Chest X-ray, AP view. Patient: 21 years old, sex F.
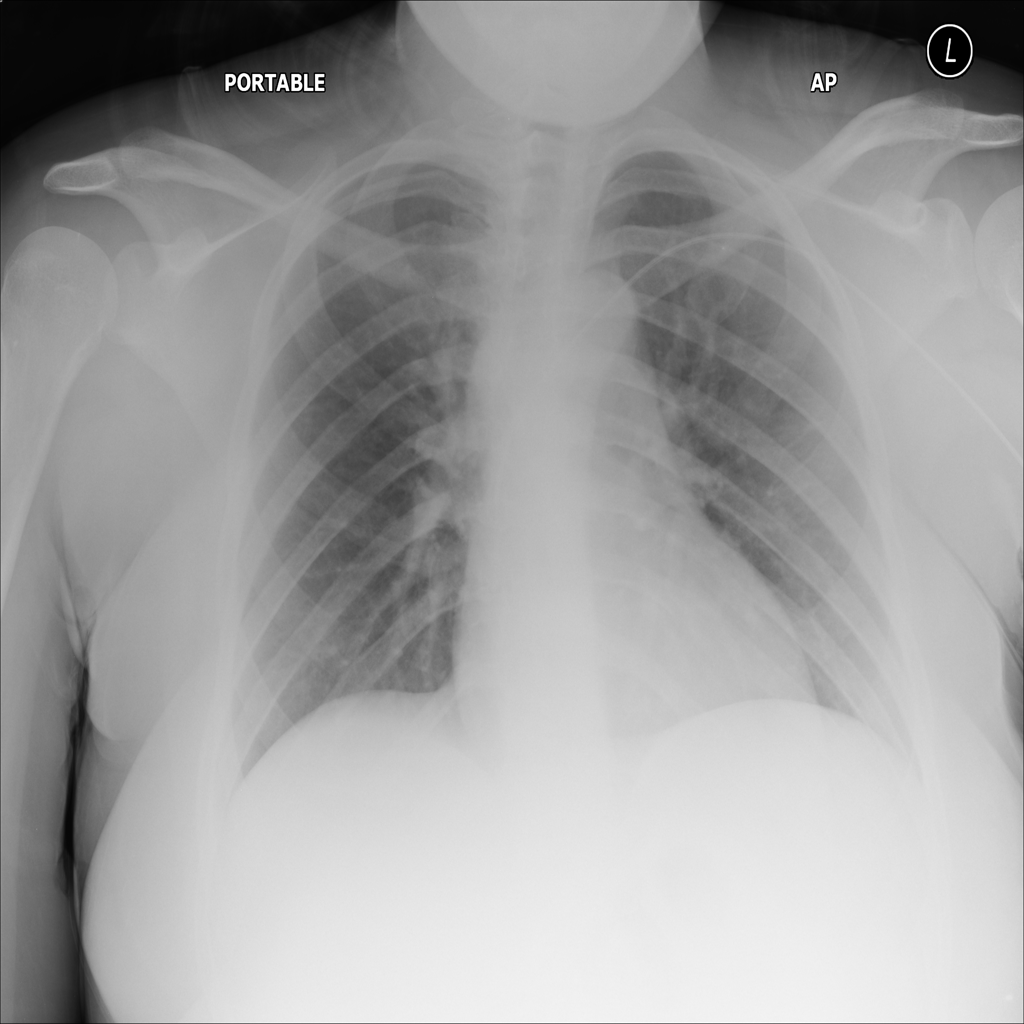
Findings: No Finding